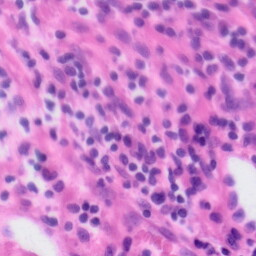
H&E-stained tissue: Tonsil